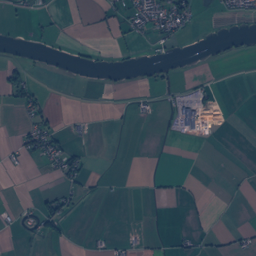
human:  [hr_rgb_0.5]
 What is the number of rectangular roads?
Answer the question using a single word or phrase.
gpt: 0

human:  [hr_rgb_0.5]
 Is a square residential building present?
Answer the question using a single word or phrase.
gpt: yes

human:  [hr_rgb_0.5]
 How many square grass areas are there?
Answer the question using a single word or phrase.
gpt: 0

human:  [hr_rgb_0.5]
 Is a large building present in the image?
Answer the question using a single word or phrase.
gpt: yes

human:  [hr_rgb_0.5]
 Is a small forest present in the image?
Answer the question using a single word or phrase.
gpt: yes

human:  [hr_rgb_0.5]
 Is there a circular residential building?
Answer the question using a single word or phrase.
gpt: yes

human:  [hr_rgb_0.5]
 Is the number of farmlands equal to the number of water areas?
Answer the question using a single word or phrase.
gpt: no

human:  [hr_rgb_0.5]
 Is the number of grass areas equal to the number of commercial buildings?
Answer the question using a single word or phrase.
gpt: no

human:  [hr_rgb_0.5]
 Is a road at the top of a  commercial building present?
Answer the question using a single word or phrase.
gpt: yes

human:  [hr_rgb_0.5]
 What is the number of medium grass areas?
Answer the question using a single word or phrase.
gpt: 20

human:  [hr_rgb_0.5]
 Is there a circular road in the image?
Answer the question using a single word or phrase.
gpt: no

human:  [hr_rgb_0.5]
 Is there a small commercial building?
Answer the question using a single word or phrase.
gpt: yes

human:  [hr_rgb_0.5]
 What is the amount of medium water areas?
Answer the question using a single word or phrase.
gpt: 2

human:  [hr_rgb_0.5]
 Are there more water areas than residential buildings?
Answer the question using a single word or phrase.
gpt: no

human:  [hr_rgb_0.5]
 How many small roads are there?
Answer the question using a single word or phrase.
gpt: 145

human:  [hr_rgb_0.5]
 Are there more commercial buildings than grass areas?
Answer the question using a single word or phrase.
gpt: no

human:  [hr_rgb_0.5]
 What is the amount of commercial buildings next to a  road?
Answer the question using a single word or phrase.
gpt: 5

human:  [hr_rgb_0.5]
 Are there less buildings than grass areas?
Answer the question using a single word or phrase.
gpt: no

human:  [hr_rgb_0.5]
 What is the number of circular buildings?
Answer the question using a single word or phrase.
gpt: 1

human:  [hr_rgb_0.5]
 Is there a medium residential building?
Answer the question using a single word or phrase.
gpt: yes

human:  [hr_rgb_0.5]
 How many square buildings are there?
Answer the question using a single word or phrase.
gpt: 1

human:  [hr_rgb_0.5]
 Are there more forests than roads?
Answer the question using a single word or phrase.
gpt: no

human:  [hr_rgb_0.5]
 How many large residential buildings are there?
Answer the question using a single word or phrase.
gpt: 0

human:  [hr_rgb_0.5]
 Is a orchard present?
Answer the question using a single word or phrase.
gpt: yes

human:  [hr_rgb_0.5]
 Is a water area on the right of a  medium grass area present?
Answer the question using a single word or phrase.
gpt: yes

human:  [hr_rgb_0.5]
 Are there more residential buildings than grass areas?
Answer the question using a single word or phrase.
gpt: yes

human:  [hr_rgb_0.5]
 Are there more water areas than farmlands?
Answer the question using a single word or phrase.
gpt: yes

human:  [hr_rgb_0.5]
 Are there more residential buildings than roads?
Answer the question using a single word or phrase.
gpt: yes

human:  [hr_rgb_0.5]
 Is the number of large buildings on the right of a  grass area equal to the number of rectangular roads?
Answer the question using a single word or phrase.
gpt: no

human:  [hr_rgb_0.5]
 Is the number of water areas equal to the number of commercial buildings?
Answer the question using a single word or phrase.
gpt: no

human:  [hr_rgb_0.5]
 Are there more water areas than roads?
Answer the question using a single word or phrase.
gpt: no

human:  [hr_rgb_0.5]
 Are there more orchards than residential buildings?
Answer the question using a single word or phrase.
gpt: no

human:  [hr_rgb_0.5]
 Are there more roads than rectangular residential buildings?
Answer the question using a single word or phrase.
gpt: no

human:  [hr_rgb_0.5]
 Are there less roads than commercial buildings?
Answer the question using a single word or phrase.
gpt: no

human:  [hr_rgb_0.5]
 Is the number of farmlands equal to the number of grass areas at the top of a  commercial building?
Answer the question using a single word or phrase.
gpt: no

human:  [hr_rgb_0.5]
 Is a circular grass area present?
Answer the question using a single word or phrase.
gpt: no

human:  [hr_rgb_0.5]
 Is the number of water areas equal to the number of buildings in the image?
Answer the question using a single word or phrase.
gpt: no